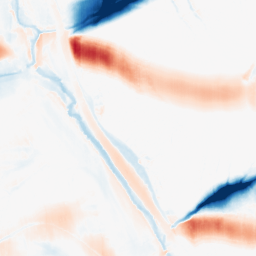
Category: morphological
Decomposition family: morphological_ellipse
Decomposition parameters: operation: average
width: 50
height: 10
Upsampling method: linear_exact
Upsampling parameters: scale: 2
Upsampling scale: 2